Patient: sex F, age 54
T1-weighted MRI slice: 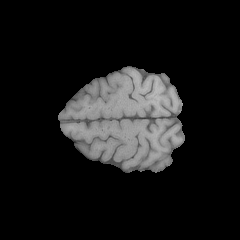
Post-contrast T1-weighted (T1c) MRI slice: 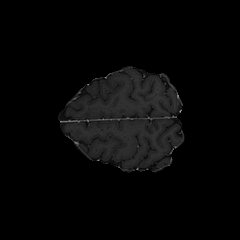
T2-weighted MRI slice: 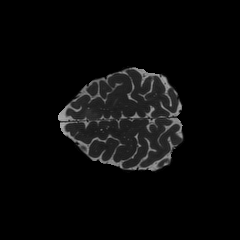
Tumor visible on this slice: no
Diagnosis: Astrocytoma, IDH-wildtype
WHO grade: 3